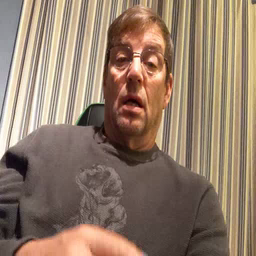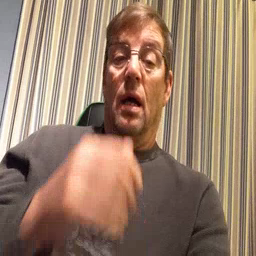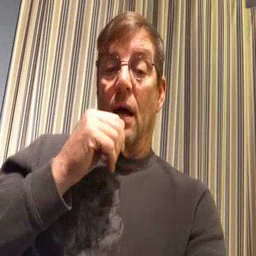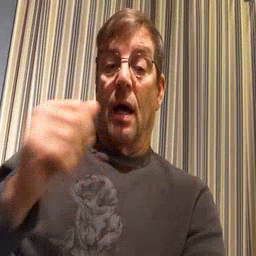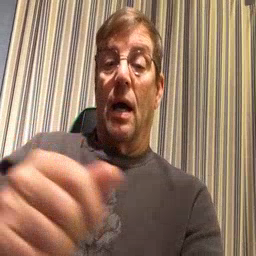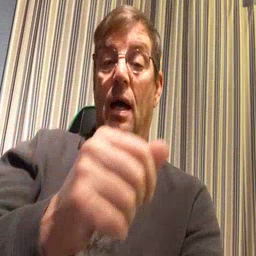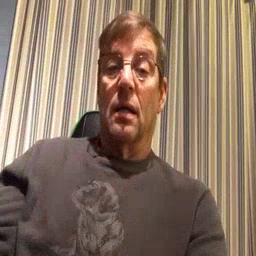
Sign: hide